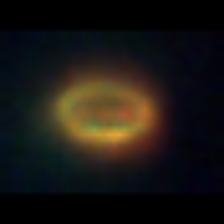
Taxon: NanoPlankton
Group: Other